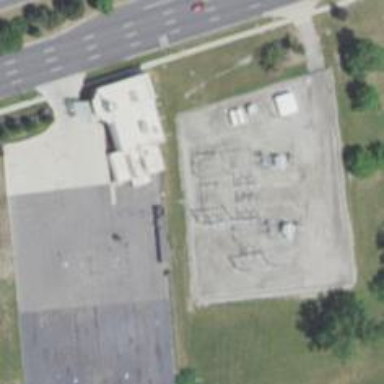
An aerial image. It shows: Switch for power supply.